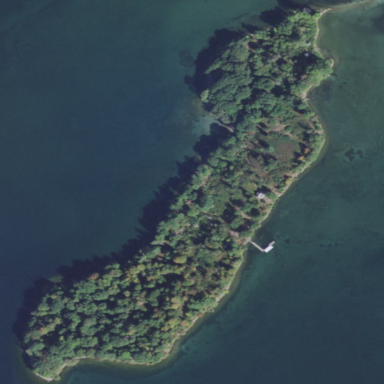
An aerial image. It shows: Islet.